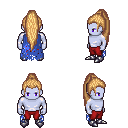
a pixel art fantasy rpg character, male body template, dark elf, purple skin, blue tattered cape, red pants, light blonde extra-long topknot hairstyle, metal boots, four views (front, back, left, right), 2x2 character sprite sheet, small pixel art, hard edges, no anti-aliasing